В схеме на рисунке миллиамперметр показывает ток $I=10 ~мА$, а вольтметр - напряжение $U=2 ~В$. После того как резистор отключили от вольтметра и подключили параллельно миллиамперметру, его показания уменьшились до $I'= 2.5~ мА$. Батарейку считать идеальной.
Определите по этим данным сопротивление резистора.
Чему равно сопротивление вольтметра?
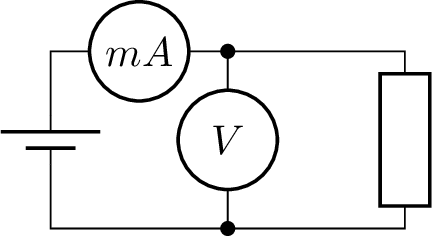
Темы:
T, Электричество, Цепи, Всероссийские, Электрические цепи, Цепь с резистором, Неидеальный элемент, Амперметр, Вольтметр